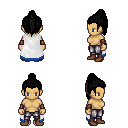
a pixel art fantasy rpg character, female body template, human, tanned skin, white trimmed cape, metal pants, black long topknot hairstyle, cloth bracers, brown shoes, four views (front, back, left, right), 2x2 character sprite sheet, small pixel art, hard edges, no anti-aliasing